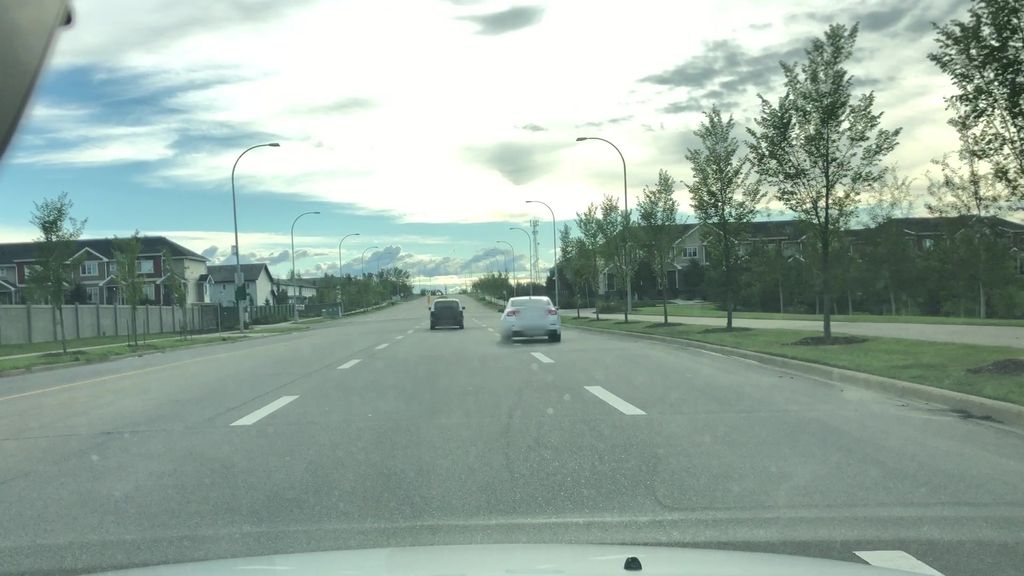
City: edmonton